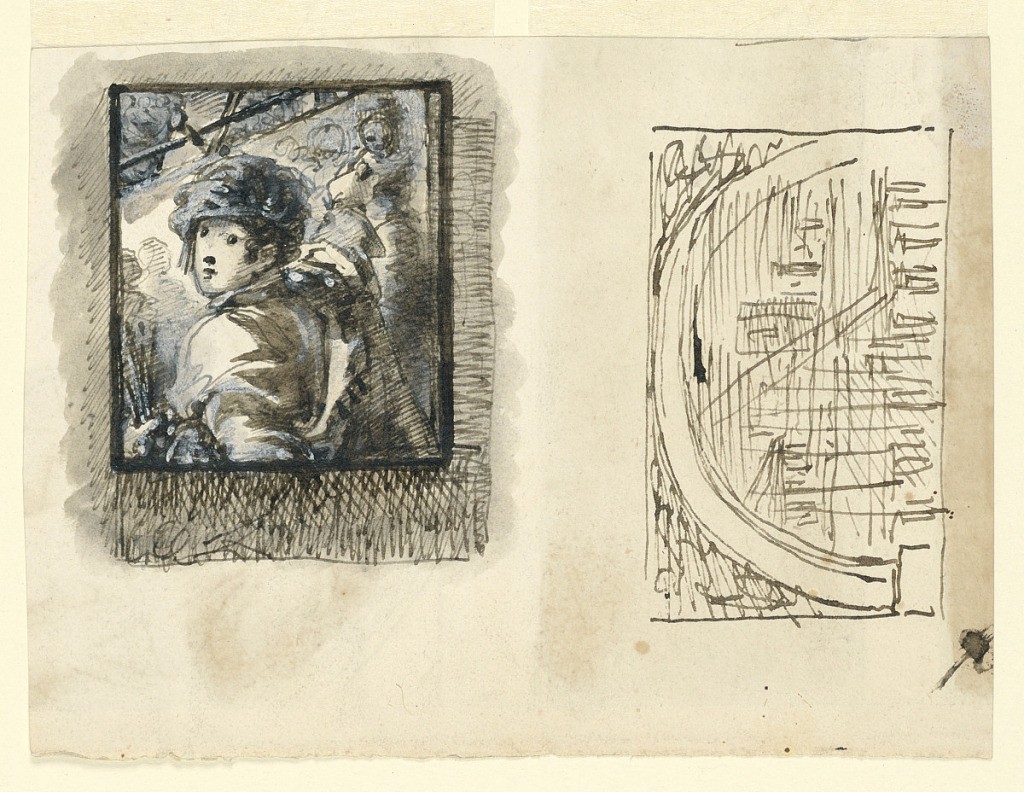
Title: A Painter; View of a Town
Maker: Fortunato Duranti, Italian, 1787 - 1863
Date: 1820-1830
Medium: Pen and ink, brush and brown wash, white heightening on paper
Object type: Drawing
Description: Left, a young man pointing to a canvas he is painting. At right angels: a town seen through an arch. Verso: part of a large drawing showing a section of a vaulted chamber.